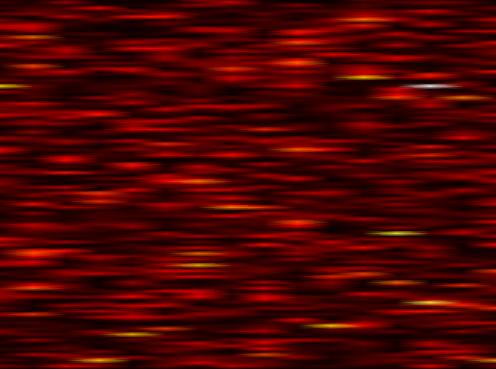
Label: FBMC